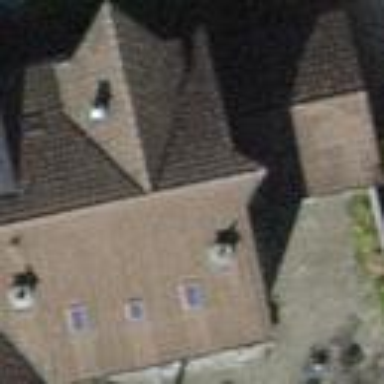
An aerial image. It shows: Terrace building.